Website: macys
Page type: delivery-shipping
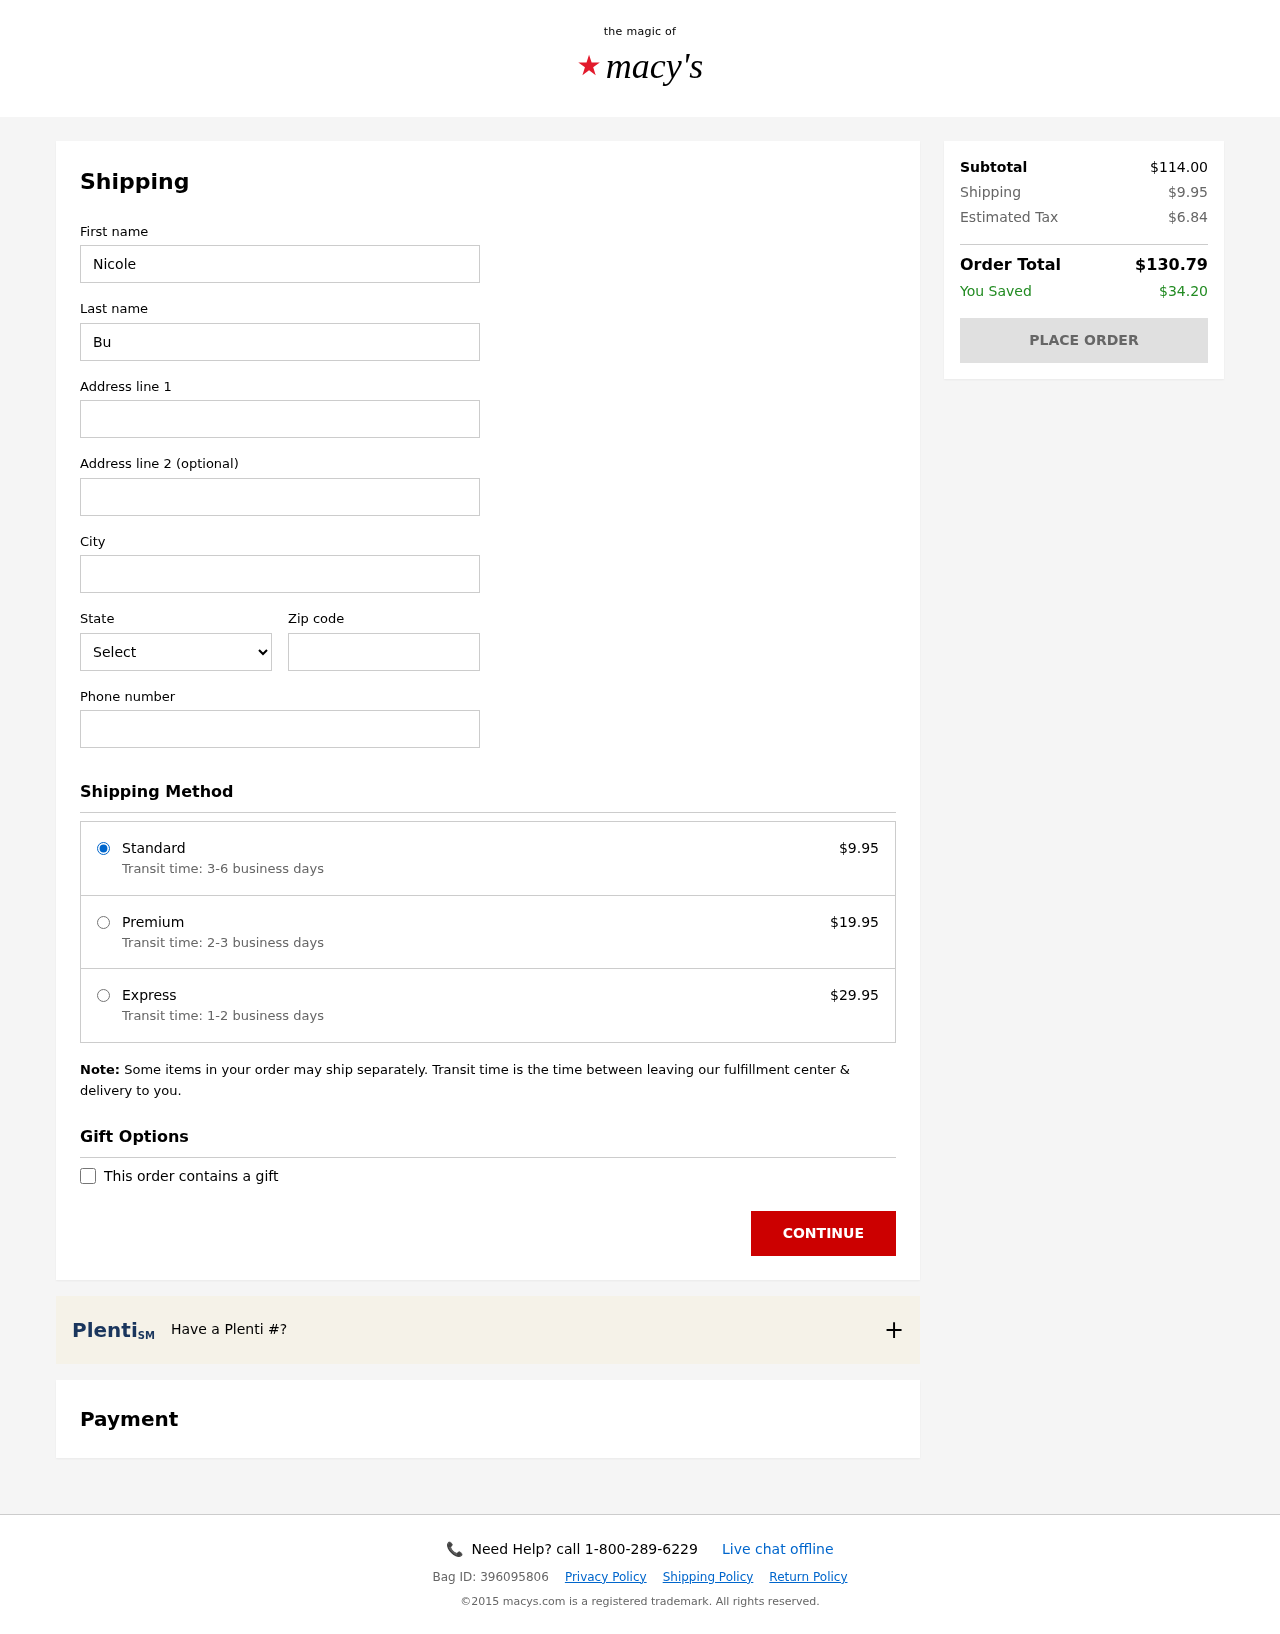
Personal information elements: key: PII_CITY
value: Lake Rhonda
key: PII_FIRSTNAME
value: Nicole
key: PII_LASTNAME
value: Bush
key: PII_PHONE
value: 5215182830
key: PII_POSTCODE
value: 52842
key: PII_STATE_ABBR
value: AR
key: PII_STREET
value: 161 Margaret Flats Suite 676
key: PII_STREET2
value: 07850 Suarez Heights
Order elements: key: ORDER_SHIPPING_COST
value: $9.95
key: ORDER_SHIPPING_PREMIUM
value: $19.95
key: ORDER_SHIPPING_EXPRESS
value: $29.95
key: ORDER_SUBTOTAL
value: $114.00
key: ORDER_TAX
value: $6.84
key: ORDER_TOTAL
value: $130.79
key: ORDER_SAVINGS
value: $34.20